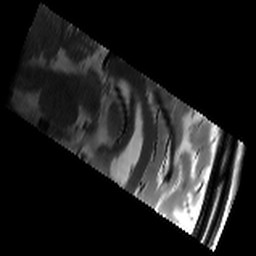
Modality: T2w
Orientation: sagittal
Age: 23
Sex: male
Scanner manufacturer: siemens
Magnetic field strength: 3 T
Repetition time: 8.02 s
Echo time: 0.08 s